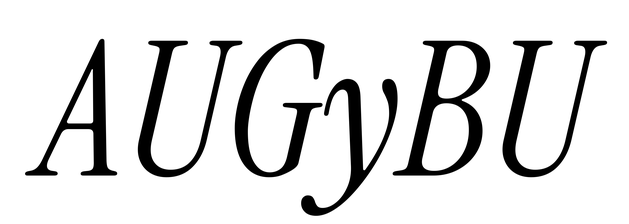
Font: InstrumentSerif-Italic